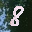
Label: 8